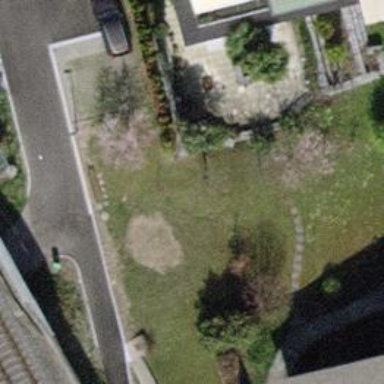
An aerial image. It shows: Brown bench in the vicinity.